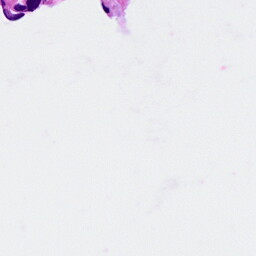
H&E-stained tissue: Breast